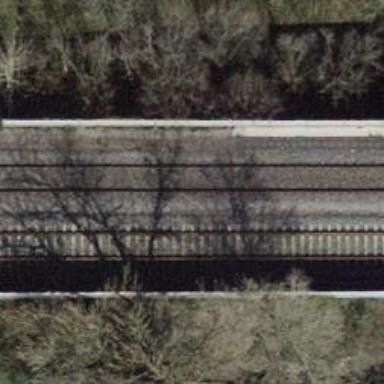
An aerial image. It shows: Railway track with single rail.